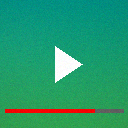
Screen state: on